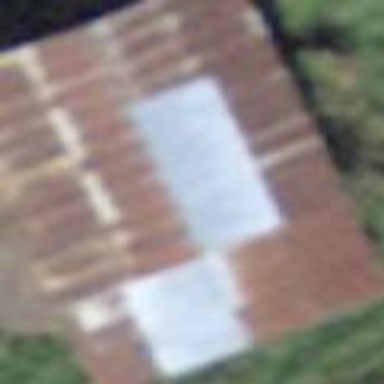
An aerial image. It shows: Farm auxiliary building.